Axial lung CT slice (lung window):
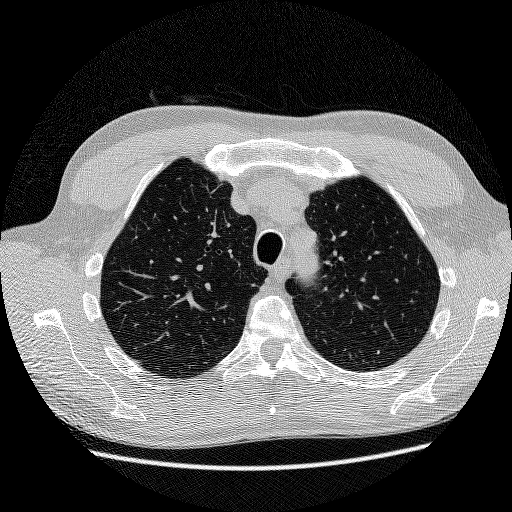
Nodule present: no